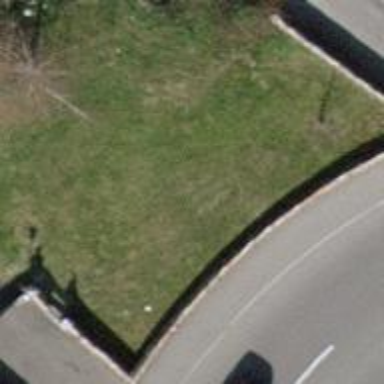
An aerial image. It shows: Wall barrier.